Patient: sex M, age 66
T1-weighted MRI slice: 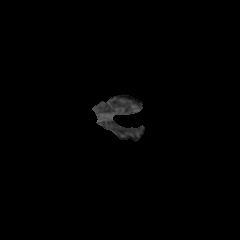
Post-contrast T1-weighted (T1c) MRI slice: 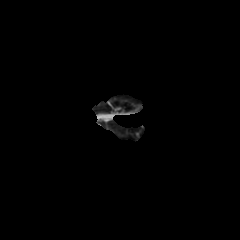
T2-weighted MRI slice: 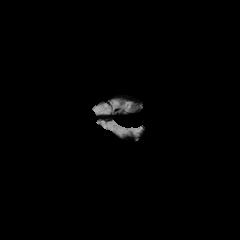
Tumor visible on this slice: no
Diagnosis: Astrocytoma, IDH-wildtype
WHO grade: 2